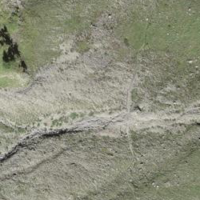
EUNIS habitat code: 31
Species observed at this site:
Saxifraga rotundifolia